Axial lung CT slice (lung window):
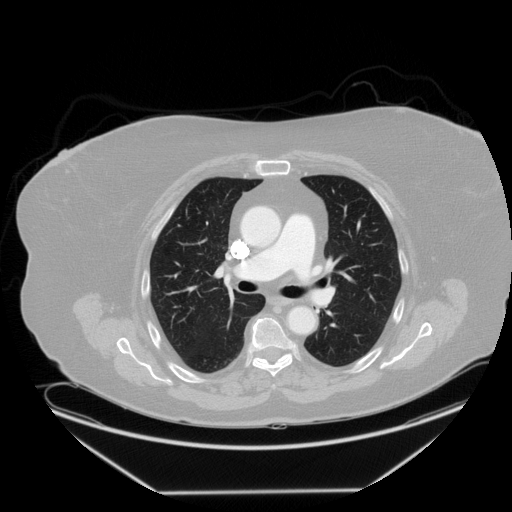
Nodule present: no